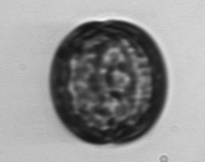
Label: Coscinodiscus